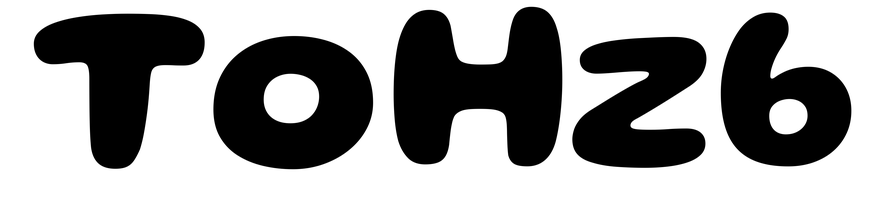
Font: Gluten_Bold